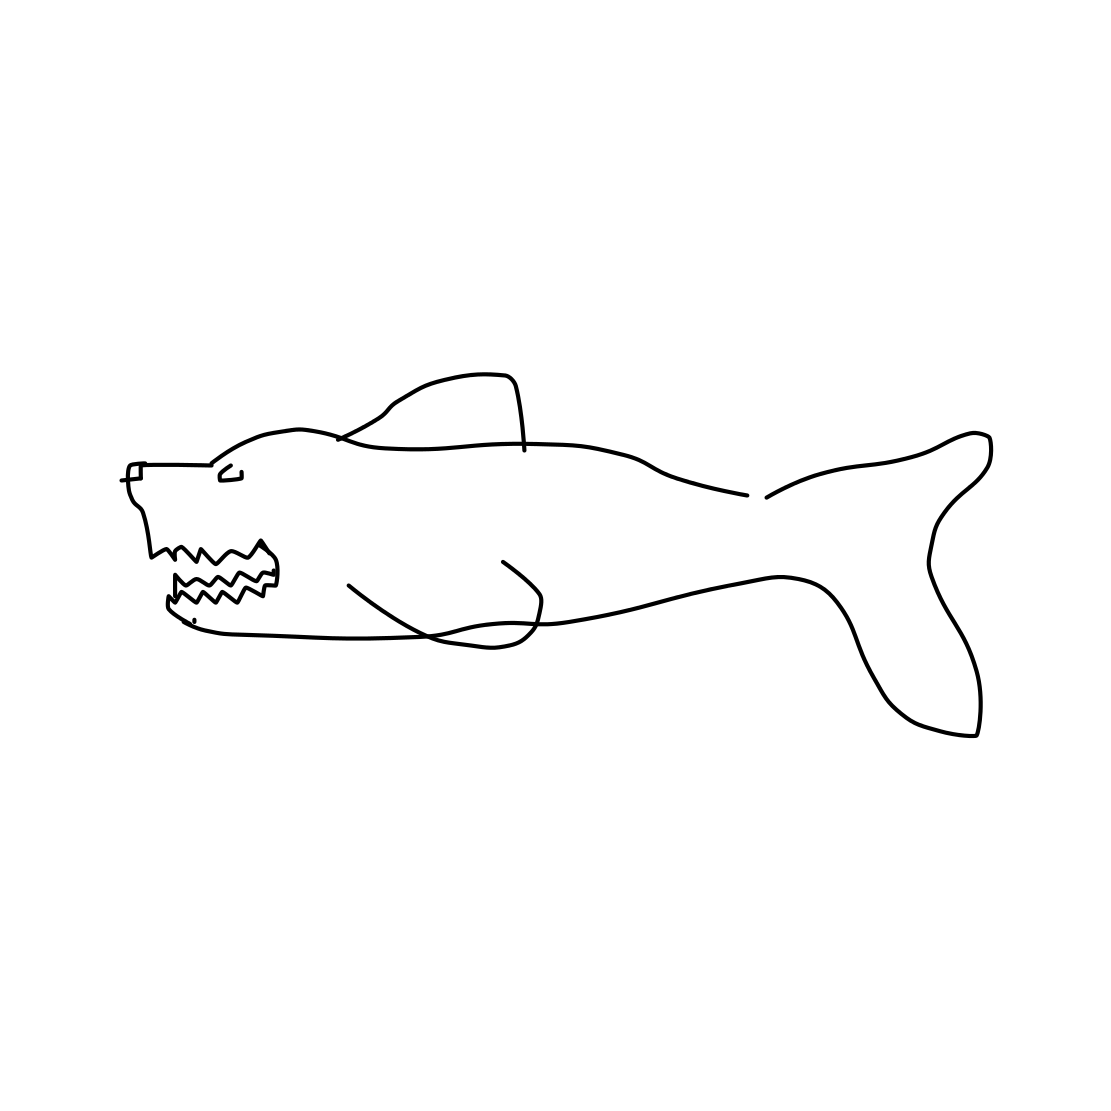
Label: shark